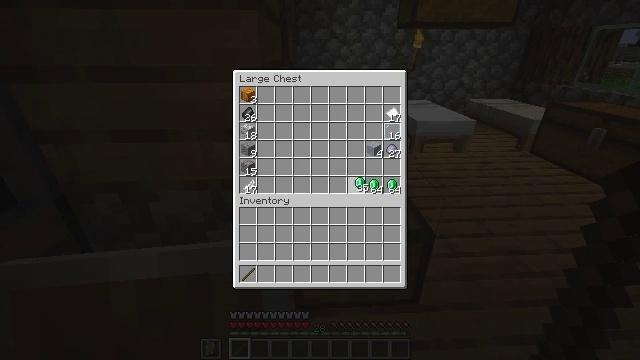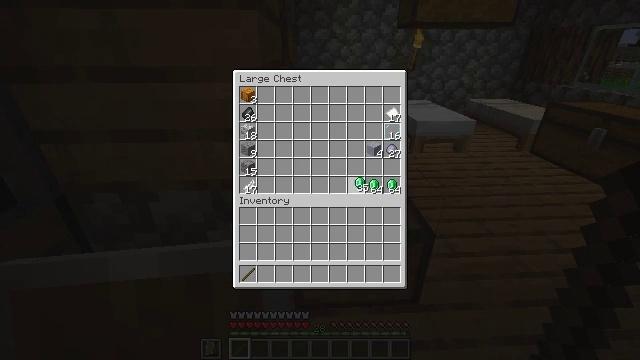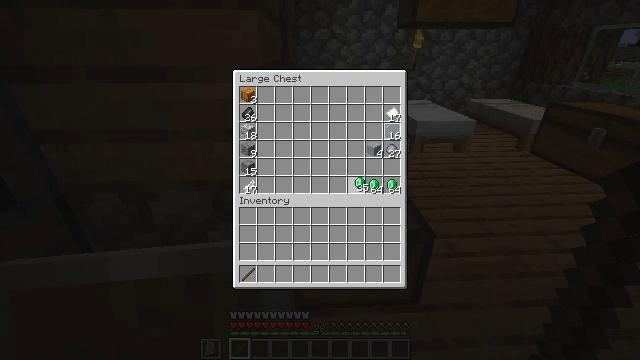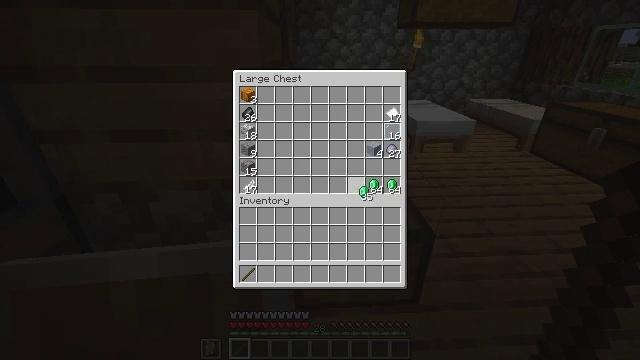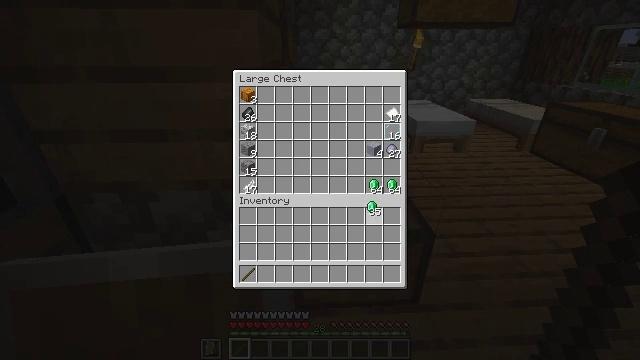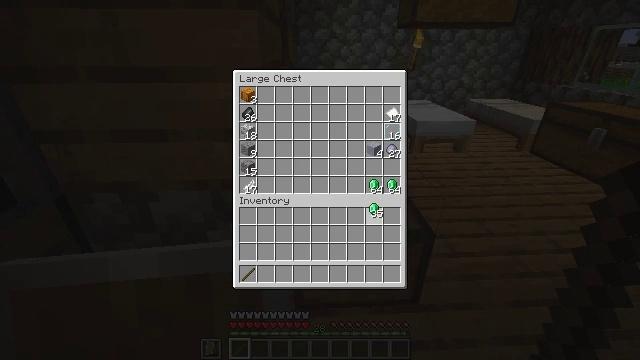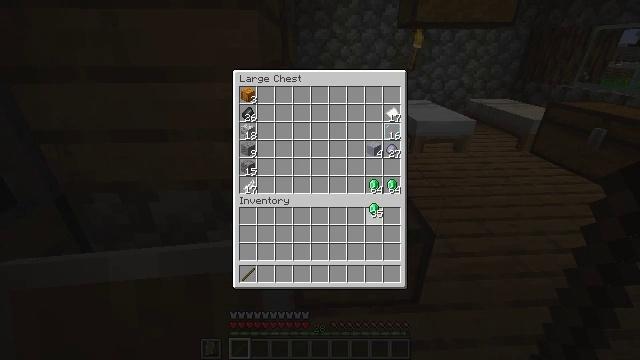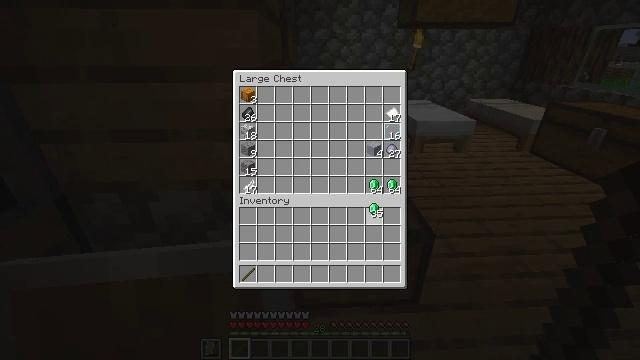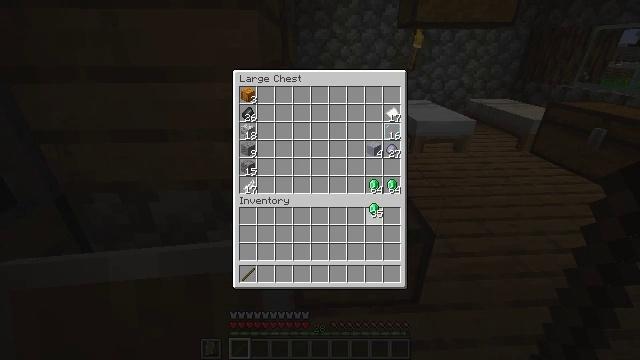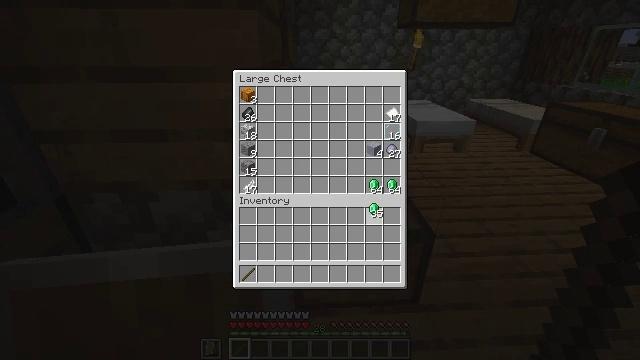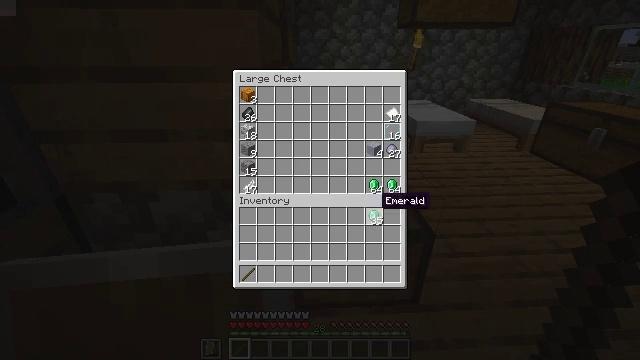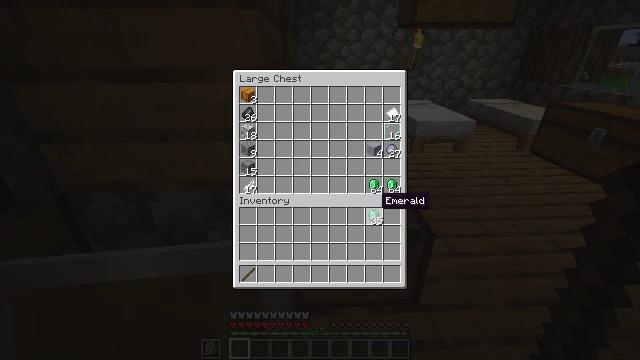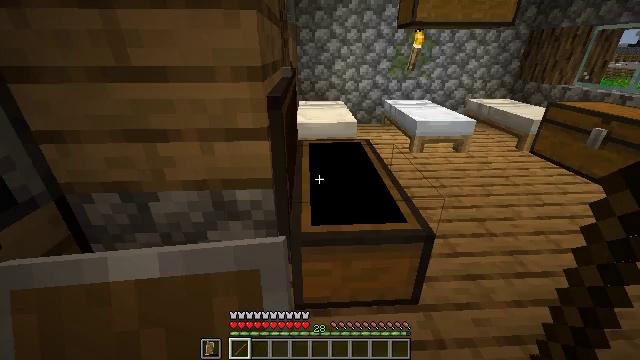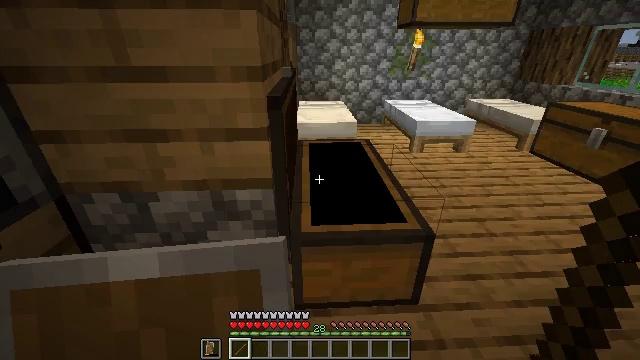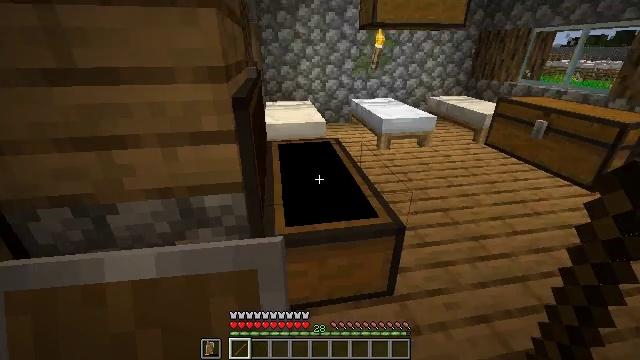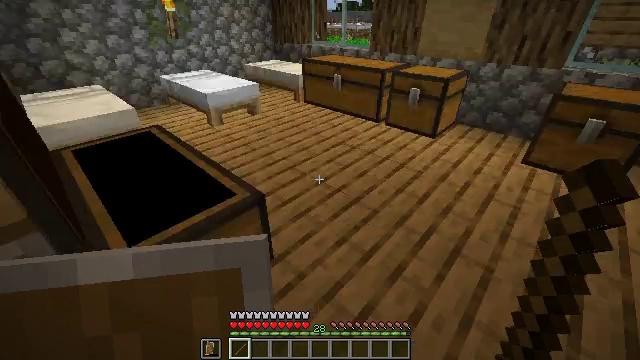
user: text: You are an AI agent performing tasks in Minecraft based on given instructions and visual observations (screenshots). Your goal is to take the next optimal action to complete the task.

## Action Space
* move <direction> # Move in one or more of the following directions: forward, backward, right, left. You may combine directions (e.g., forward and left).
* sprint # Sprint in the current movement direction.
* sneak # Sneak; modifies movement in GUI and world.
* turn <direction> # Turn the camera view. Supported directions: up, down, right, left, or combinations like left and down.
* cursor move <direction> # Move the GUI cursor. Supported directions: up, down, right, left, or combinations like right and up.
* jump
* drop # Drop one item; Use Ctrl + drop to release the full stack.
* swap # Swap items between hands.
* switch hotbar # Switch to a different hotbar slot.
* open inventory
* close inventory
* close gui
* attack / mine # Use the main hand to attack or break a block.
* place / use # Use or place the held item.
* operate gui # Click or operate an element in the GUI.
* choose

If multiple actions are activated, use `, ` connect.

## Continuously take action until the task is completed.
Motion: motion action
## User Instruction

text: Craft the glowstone using glowstone dust.
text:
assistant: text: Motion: operate gui
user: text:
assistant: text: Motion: operate gui
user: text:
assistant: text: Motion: cursor move down
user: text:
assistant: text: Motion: cursor move right and down
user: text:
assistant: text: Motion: no_op
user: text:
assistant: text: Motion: no_op
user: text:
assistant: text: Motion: operate gui
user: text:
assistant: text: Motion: operate gui
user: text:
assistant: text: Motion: operate gui
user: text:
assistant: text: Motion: no_op
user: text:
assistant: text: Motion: no_op
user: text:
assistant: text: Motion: no_op
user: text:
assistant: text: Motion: close gui
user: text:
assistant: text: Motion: turn right, open inventory
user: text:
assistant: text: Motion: turn right and down
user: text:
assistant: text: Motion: turn right and down
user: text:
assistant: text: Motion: turn right and down
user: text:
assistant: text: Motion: move forward and move right, turn right
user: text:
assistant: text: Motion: move forward and move right
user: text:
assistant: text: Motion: move forward and move right
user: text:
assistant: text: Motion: move forward and move right
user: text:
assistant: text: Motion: move forward and move right, turn left
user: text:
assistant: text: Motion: move forward and move right, turn right and up
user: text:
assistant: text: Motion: move forward, turn right and up
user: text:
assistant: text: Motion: move forward, turn right and up
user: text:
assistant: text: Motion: move forward, turn right
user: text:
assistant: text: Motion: move forward and move right, turn right
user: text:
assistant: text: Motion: move forward and move right
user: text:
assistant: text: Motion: move forward and move right
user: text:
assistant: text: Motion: move forward